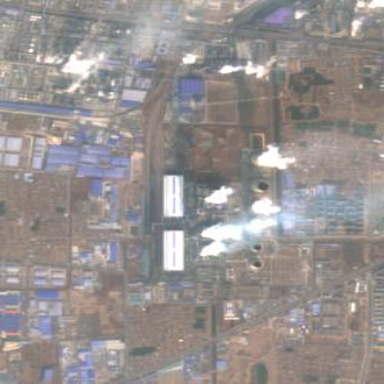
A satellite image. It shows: Industrial area with coal-powered plant.